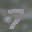
Label: 7